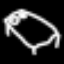
Label: bed